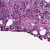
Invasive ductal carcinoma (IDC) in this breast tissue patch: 1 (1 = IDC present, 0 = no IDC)